Question: I am using Titanium which is a cross-platform development Tool. Titanium uses it own building script to create the apk.
I have a Titanium application that uses a native module : a Java library that makes VOIP calls. The Java application works, and when I create a Titanium application with an empty module, it works.
But I have a using a module based on the VOIP module inside the Titanium application :
First the build system merges some Resources from our Titanium application and some native android modules and put them in a directory 'build'. I have for exemple : 'build/android/res/values/strings.xml' file .
Then the build calls aapt and create the apk using also the Titanium Resources for library widgets (ex: strings for notifications). And in this apk, the 'build/android/res/values/strings.xml' is missing. It doesn't exists. The application starts, the VOIP service starts, and then it's crashes as soon that a required missing Resource is called.

I can prove with 'aapt list' or unzipping the apk that 'strings.xml' is missing.
Looking deep in the titanium javascript build file, I see this command is executed :
'''
aapt "package" "-f" "-m" "-J" "/Users/nicorama/ti-voip/build/android/gen"
"-M" "/Users/nicorama/ti-voip/project/build/android/AndroidManifest.xml"
"-S" "/project/build/android/res"
"-S" "/var/folders/6f/twxz46614h7_q/res"
"-S" "/var/folders/6f/twxz46614h7_q/res" ....
'''
The '/var/folders/...' are files for Titanium widgets. Compilation of the apk fails if I remove them.
I have executed this command outside the build, adding '-v' for verbose mode and saving result into a 'log.txt'. I'm searching in this file for and I find :
'''
Found 18 custom asset files in /Users/nicorama/ti-voip/build/android/bin/assets
Configurations:
(default)
v11
v14
....
Src: () /var/folders/6f/twxz46614h7_q/res/values/ids.xml
values/strings.xml
Src: () /var/folders/6f/twxz46614h7_q/res/values/strings.xml
Src: (af) /var/folders/6f/twxz46614h7_q/res/values-af/strings.xml
Src: (am) /var/folders/6f/twxz46614h7_q/res/values-am/strings.xml
...
'''
But nothing about my '/Users/nicorama/ti-voip/build/android/res/values/strings.xml' folder which is first in the appt command.
I do have all references needed for images or other xml files thought :
'''
(new resource id hidden from /Users/nicorama/ti-voip/build/android/res/layout/hidden.xml)
(new resource id launcher from /Users/nicorama/ti-voip/build/android/res/layout/launcher.xml)
'''
Any idea where and why this strings.xml has disappeared ?
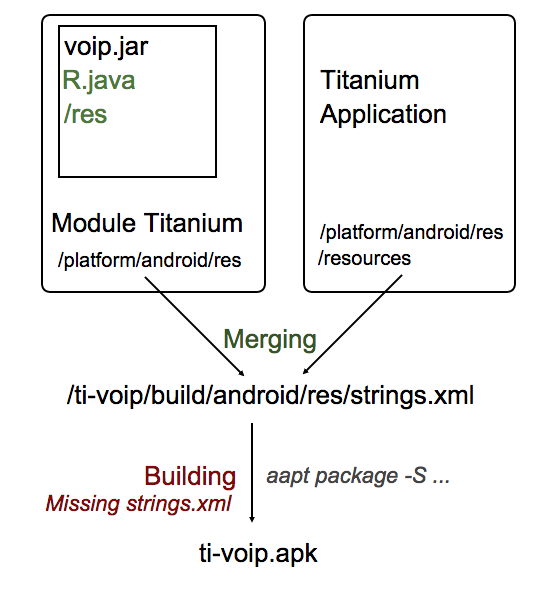
Answer: aapt will merge all strings.xml "values" into resources.arsc, which is why you do not see the file 'strings.xml' in the apk. I double checked this with few of my apks, i do not see the strings.xml inside the apk.
If you would like to see the string values that were packaged with your 'apk', run the below command it will dump all string values.
'''
aapt.exe d strings myapp.apk
'''
Verify some of the string values you defined in your app, are listed in the above string dump. If not, try passing in absolute path to the "res" folder '"/Users/nicorama/ti-voip/project/build/android/res"' at the beginning:
'''
aapt "package" "-f" "-m" "-J" "/Users/nicorama/ti-voip/build/android/gen"
"-M" "/Users/nicorama/ti-voip/project/build/android/AndroidManifest.xml"
"-S" "/Users/nicorama/ti-voip/project/build/android/res"
"-S" "/var/folders/6f/twxz46614h7_q/res"
"-S" "/var/folders/6f/twxz46614h7_q/res" ....
'''
the new apk should have the xml values, test again with
'''
aapt.exe d strings myapp.apk
'''
to make sure your strings.xml values are in the above string dump.